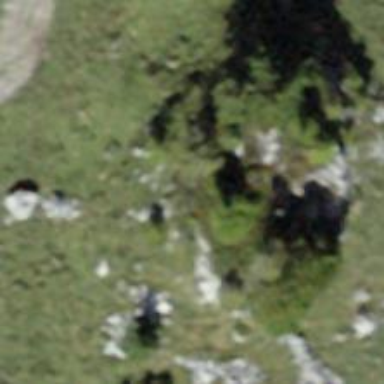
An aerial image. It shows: View of natural rock.